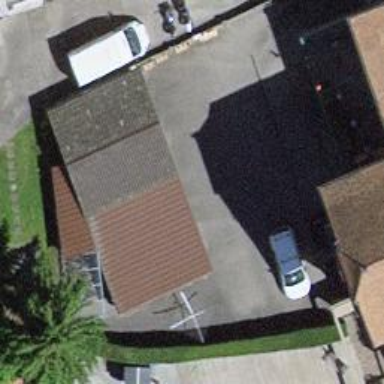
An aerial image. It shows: Restaurant.